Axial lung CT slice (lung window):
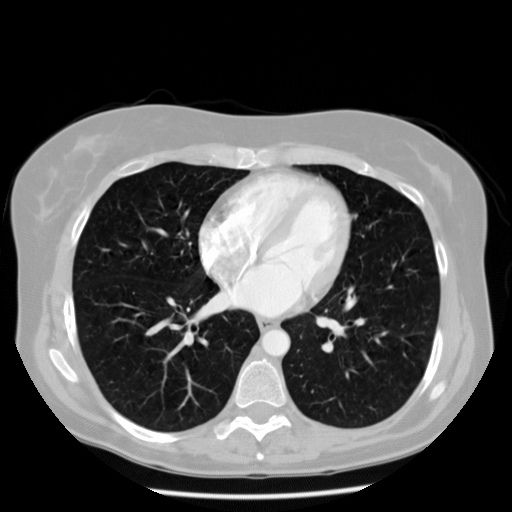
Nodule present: no